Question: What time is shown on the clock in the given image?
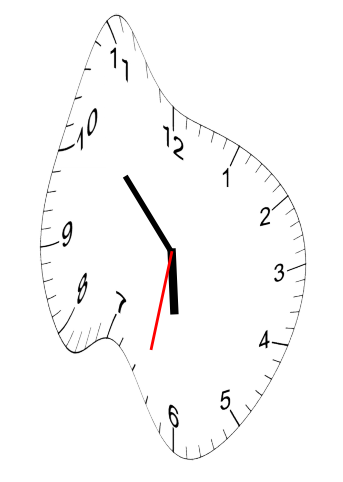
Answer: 05:52:32